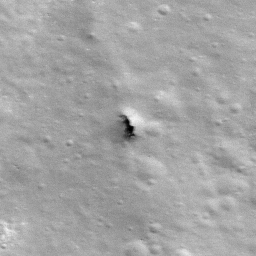
Pit: Stevinus 2
Host crater: Stevinus
Host type: impact_melt
Lunar coordinates: latitude -32.483, longitude 54.572